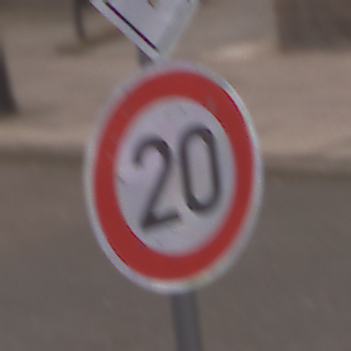
Verkehrszeichen: Geschwindigkeit20
Zusatzzeichen oben: Vorfahrtsstrasse
Umgebung: Outdoor, Urban
Tageszeit: MorningAfternoon
Wetter: Overcast
Licht: Natural
Jahreszeit: NotSpecified
Kontrast: LowContrast